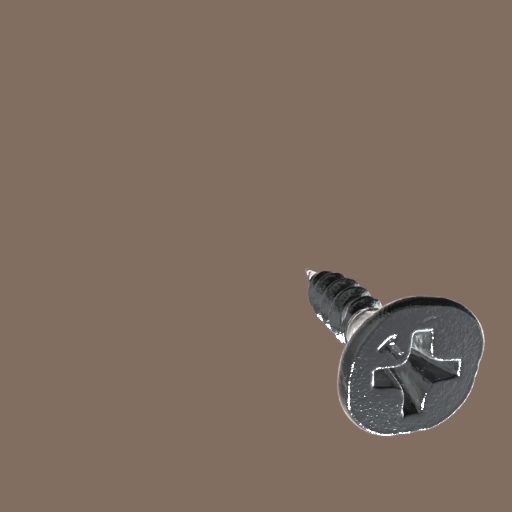
Label: screw